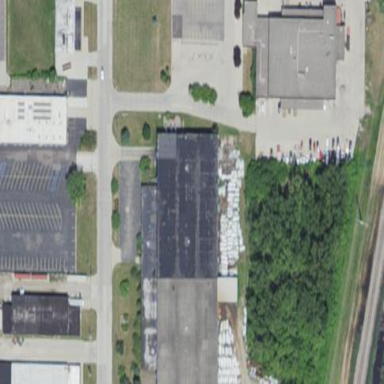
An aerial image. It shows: Industrial building.